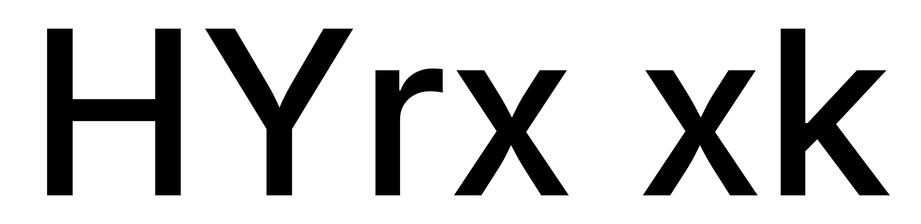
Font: Inter_Medium